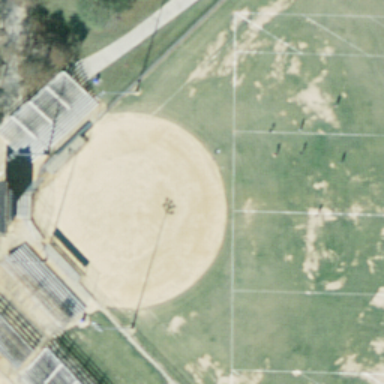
This is an old baseball diamond .